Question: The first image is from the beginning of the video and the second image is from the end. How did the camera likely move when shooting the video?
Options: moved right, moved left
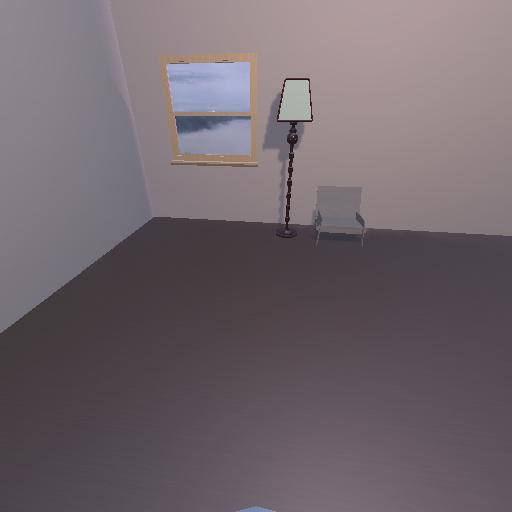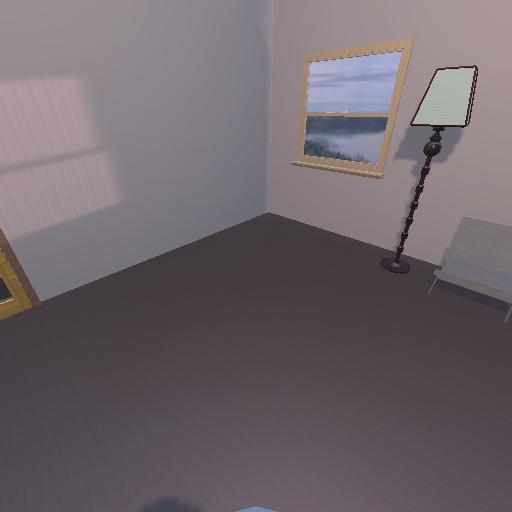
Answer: moved right